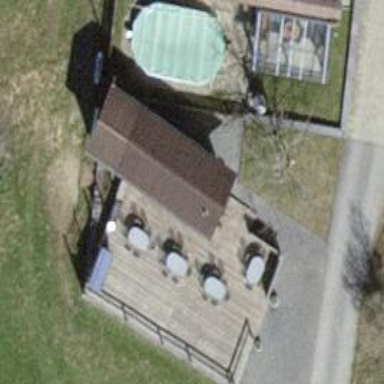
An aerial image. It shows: Restaurant building.